Interaction volume radius: 5 \u00c5
Interaction volume height: 45 \u00c5
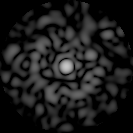
Disorder parameter: 0.8294